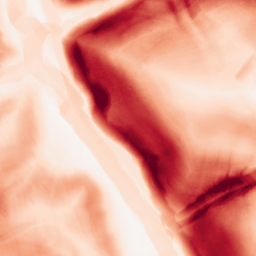
Category: morphological
Decomposition family: morphological_gradient
Decomposition parameters: size: 10
shape: diamond
Upsampling method: regularized
Upsampling parameters: scale: 2
lambda_reg: 0.001
Upsampling scale: 2